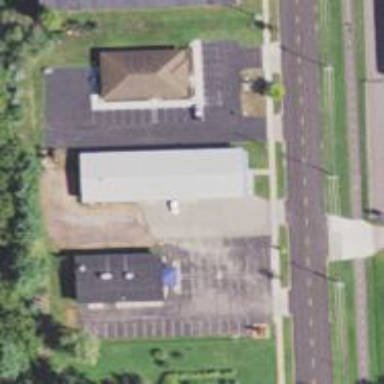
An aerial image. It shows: Veterinary facility.